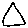
Label: triangle